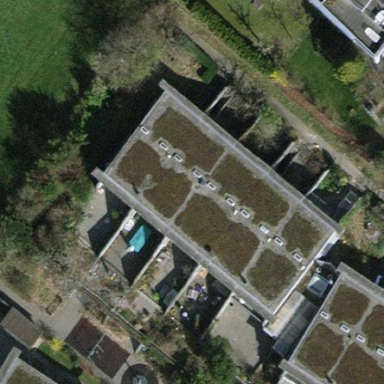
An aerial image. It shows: Terrace building.